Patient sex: M
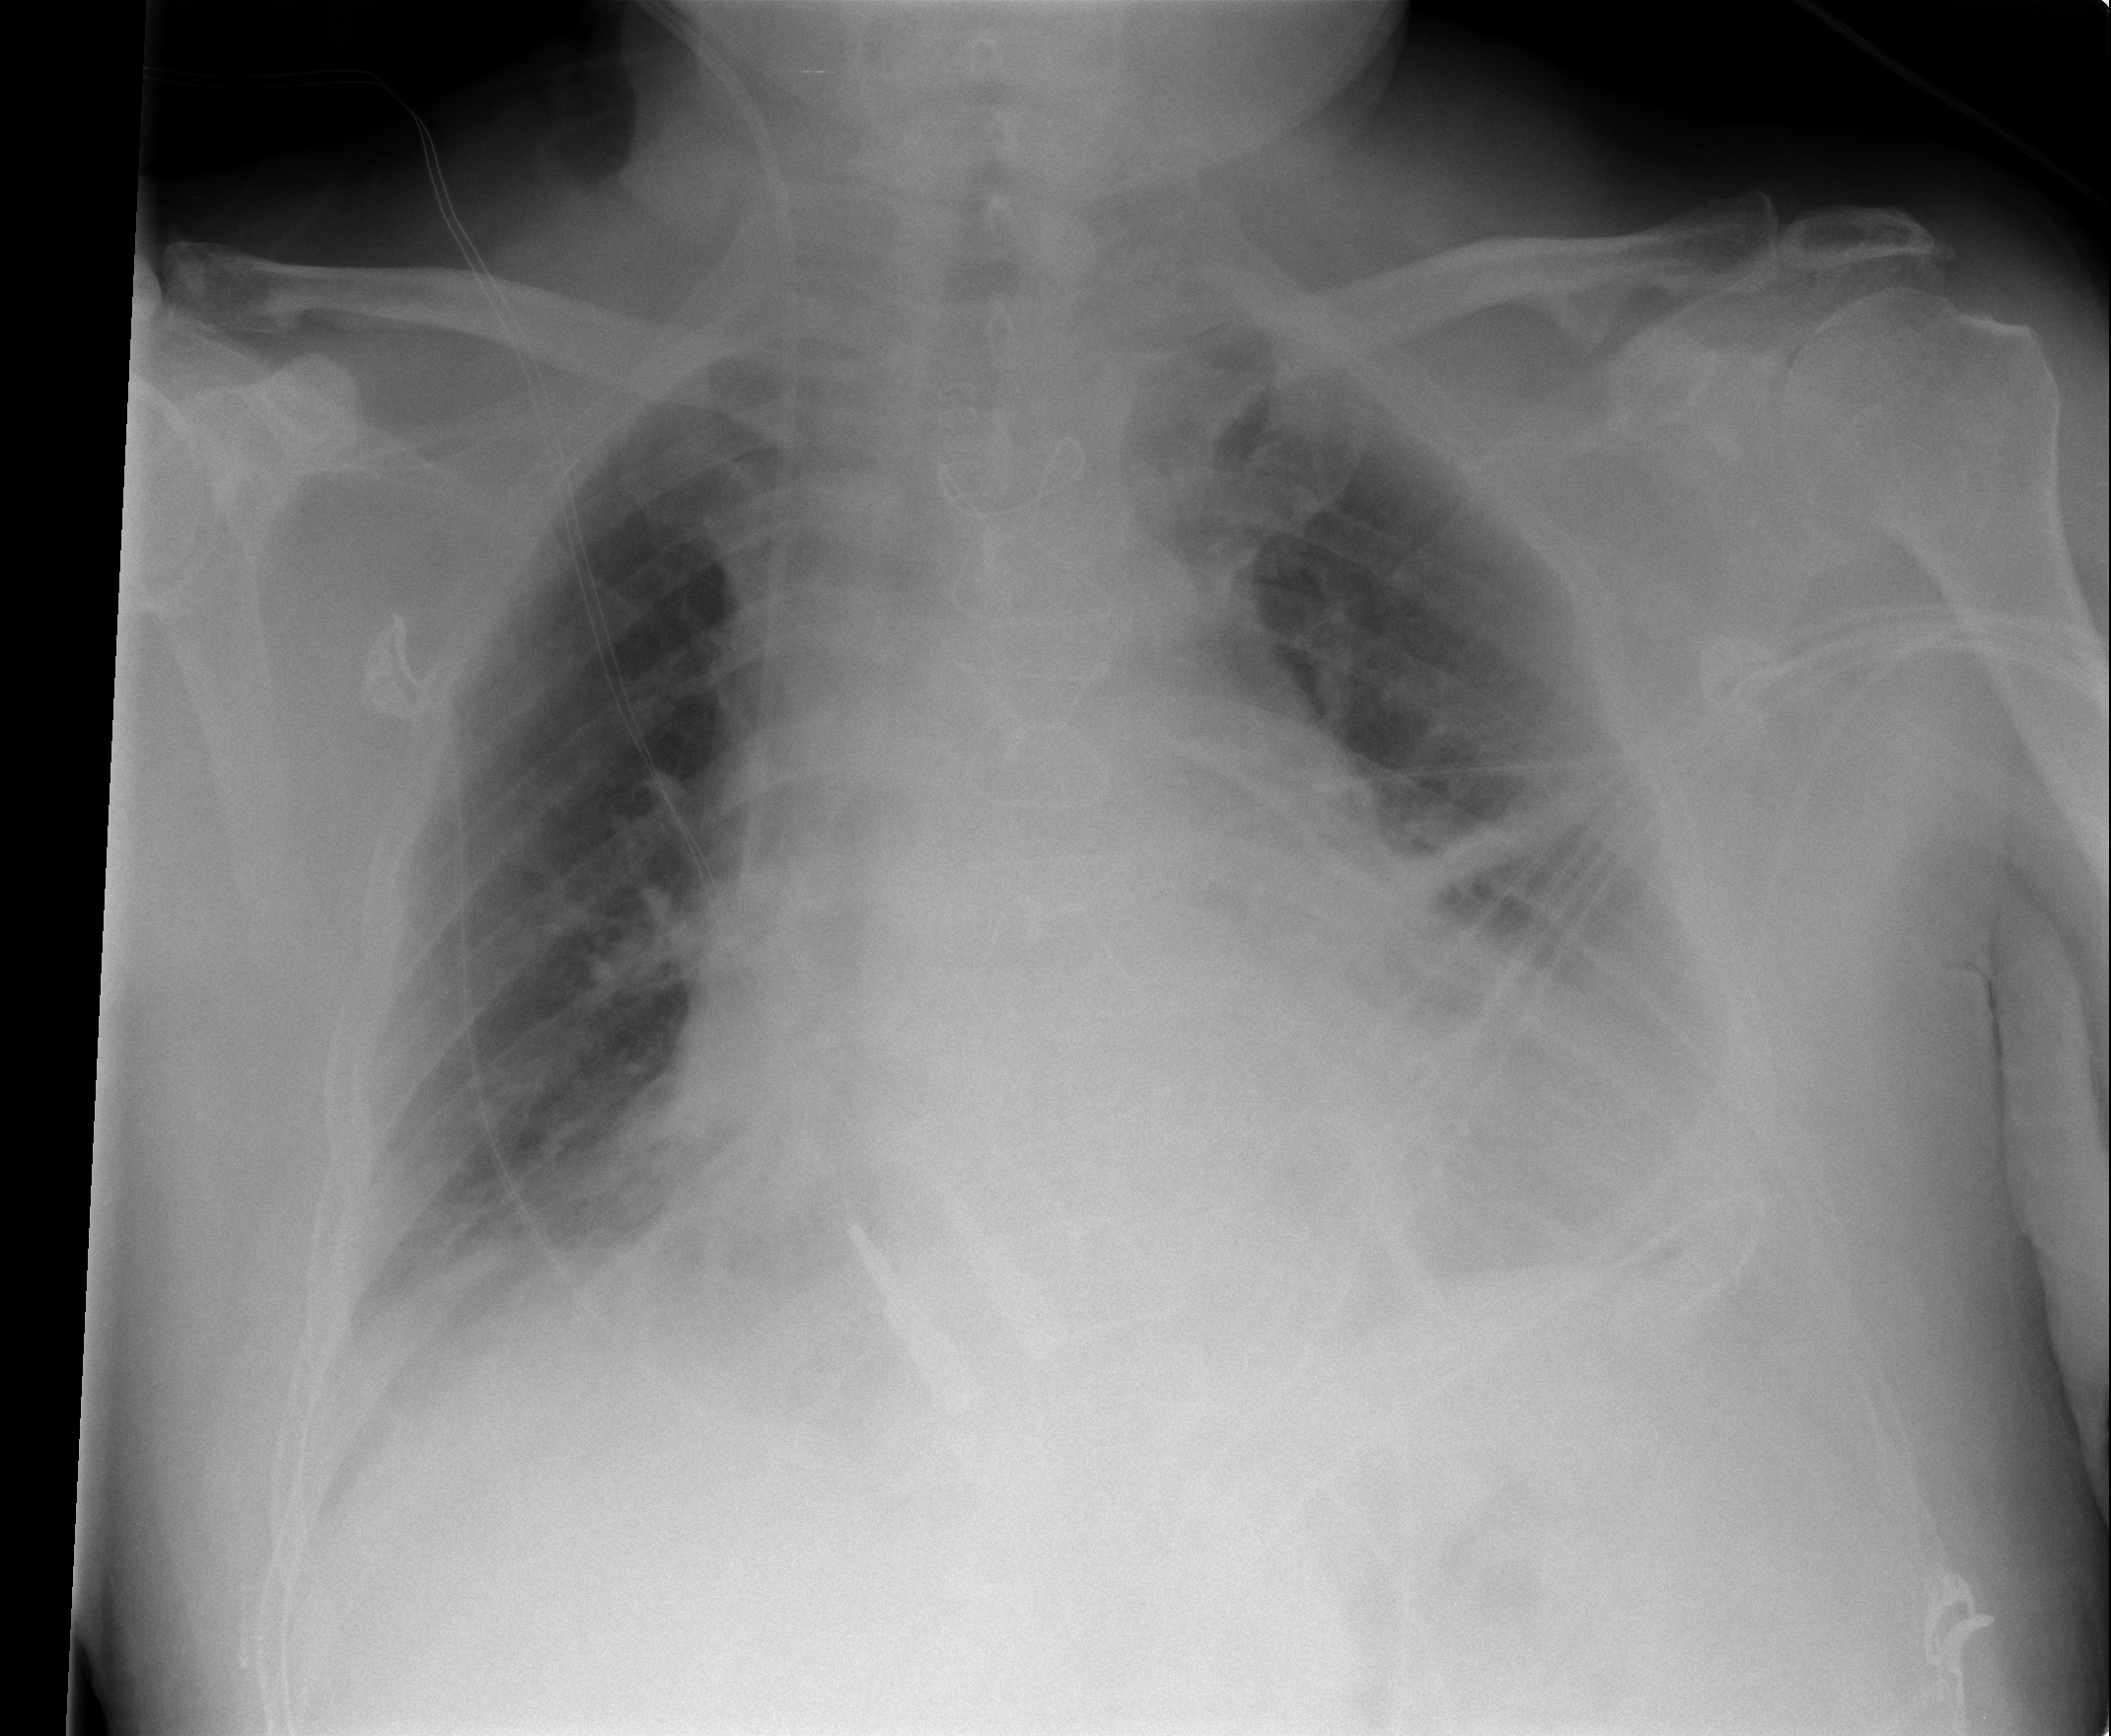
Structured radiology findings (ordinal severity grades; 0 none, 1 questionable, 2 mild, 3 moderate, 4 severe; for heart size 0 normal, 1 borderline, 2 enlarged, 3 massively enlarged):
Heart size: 2
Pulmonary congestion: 2
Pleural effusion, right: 2
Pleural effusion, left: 3
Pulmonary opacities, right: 0
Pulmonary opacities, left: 0
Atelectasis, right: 2
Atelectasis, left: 3